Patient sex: M
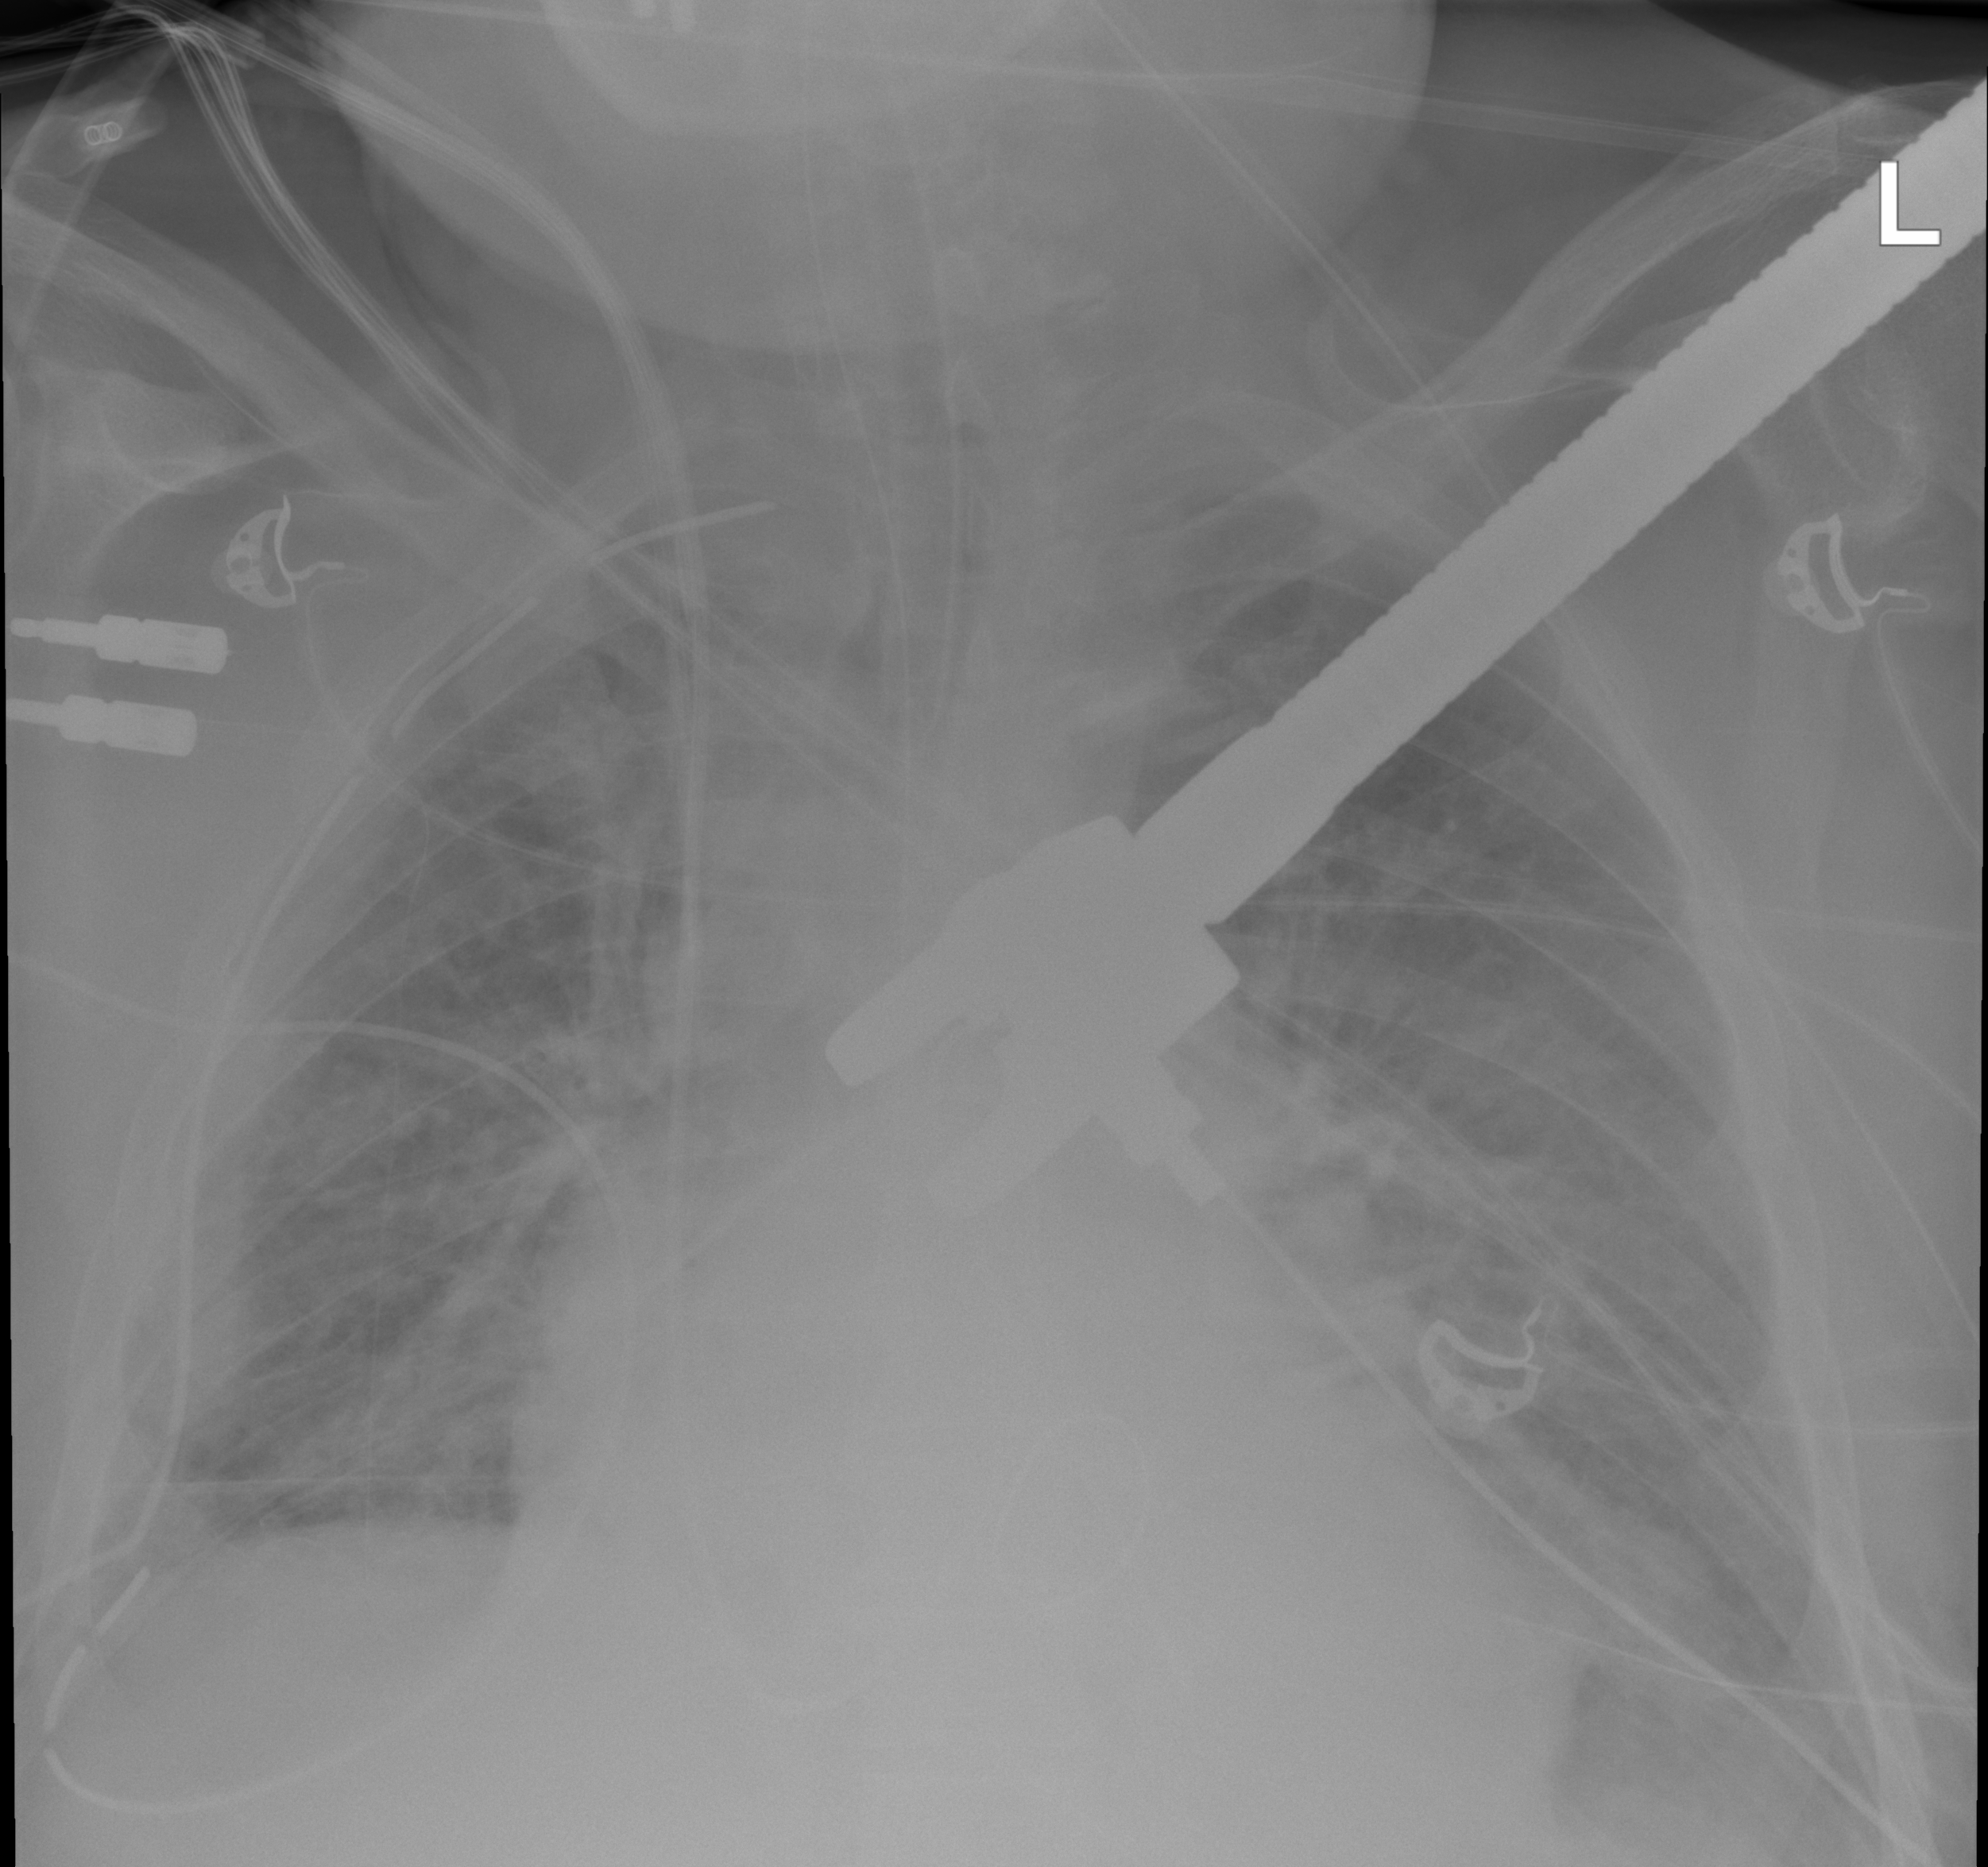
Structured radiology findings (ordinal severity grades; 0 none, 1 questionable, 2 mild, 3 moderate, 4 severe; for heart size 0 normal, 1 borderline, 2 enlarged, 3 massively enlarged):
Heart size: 2
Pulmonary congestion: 2
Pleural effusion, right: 0
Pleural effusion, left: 2
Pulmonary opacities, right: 2
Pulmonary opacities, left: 2
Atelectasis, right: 2
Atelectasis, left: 2